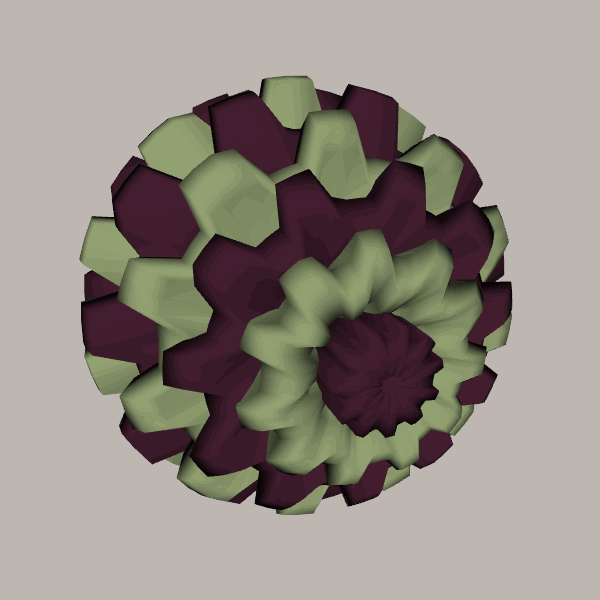
Background: light